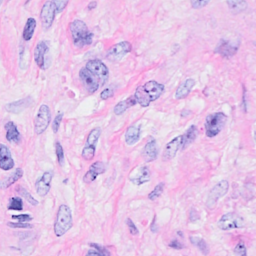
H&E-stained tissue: Breast